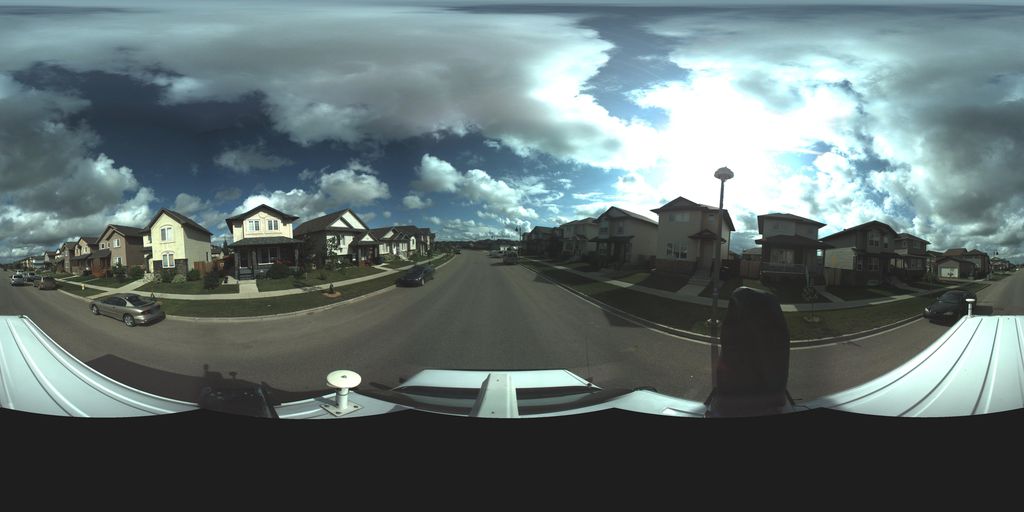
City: saskatoon